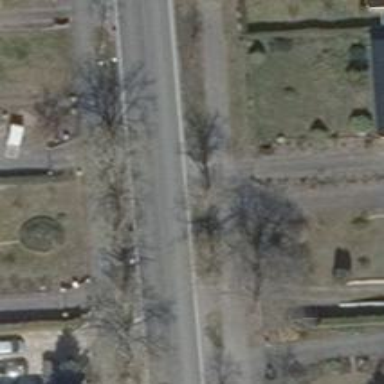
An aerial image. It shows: Avenue lined with deciduous broadleaved trees.